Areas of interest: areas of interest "Fortune Forest Vigor Wood Industry"
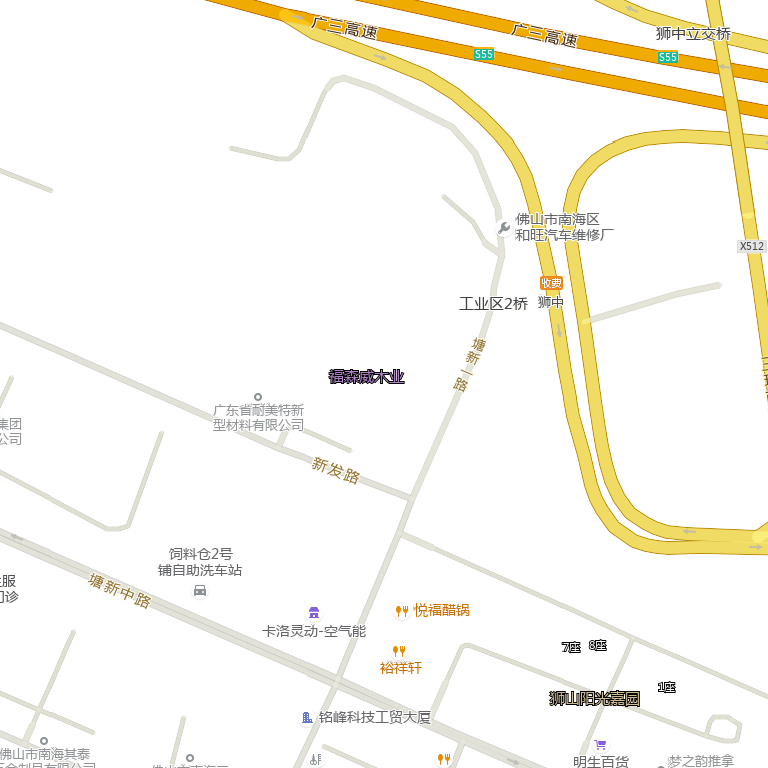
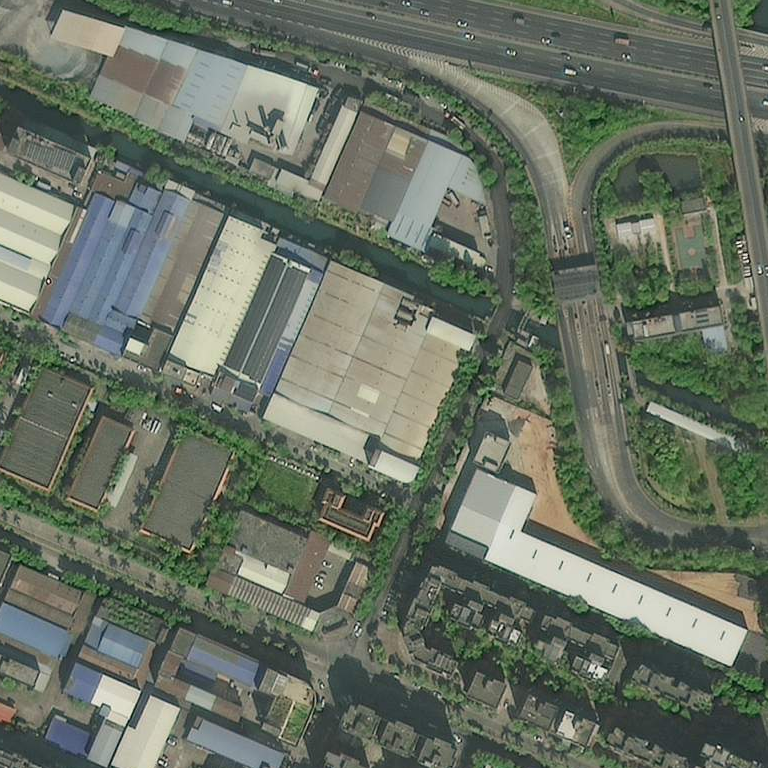